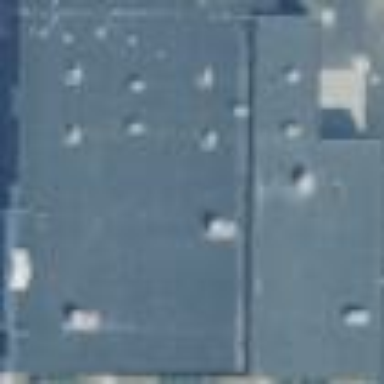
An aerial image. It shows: Flat roof retail building.